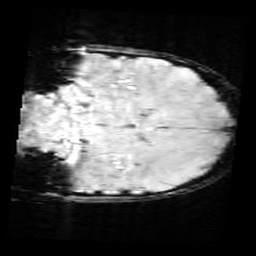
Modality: SWI
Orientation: coronal
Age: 11
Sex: female
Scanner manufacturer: siemens
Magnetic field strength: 3 T
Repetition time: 0.027 s
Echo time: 0.02 s